Question: According to <URL>:
> Files that the browser retrieves from the server should be stored in
the browser's cache as long as possible to help minimize server
round-trips.
- But how does IIS know what a actually is and is not? Is it just images, CSS, JS ASPX, ashx...? can I see in IIS what is already considered to be and what ? - What about the scenario where a page has been declared with '<%@ OutputCache' header (without 'location')? Are the 'images', 'CSS' and 'JS' source files inside of it being output cached with the same properties?- As a best practice, I should set one year into the future as the maximum expiration time. I should use that as the default for all static content on the site
So I did this :

But later, after pressing 'OK', I summary menu which shows me: I already put a response header (in this case: the 'css' folder).
, in order to see that 'css' folder has been applied with response headers - I have to go to the 'css' folder '-->' Http Response Header'-->'Set Common Headers '-->' and then I see it. It isn't written in the web.config.
if I do it for a file ('Login.aspx' for example): I do see it in web.config:
'''
<configuration>
<location path="Login.aspx">
<system.webServer>
<staticContent>
<clientCache cacheControlMode="UseExpires" cacheControlMaxAge="1.00:00:00" httpExpires="Fri, 15 Feb 2013 00:00:00 GMT" />
</staticContent>
</system.webServer>
</location>
</configuration>
'''
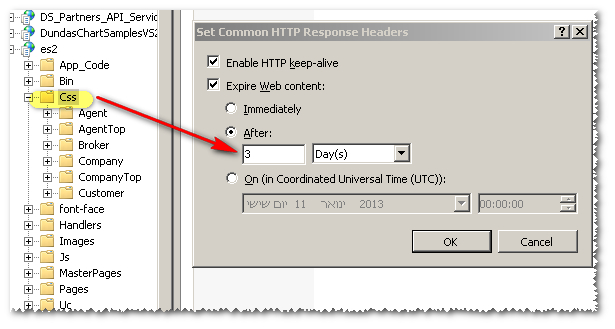
Answer: I understand your situation. Sometime its confusing how IIS handles a file. Its also different for IIS 6 vs IIS 7 and different for Classic App Pools and Integrated mode app pools. My experience is mostly with Integrated App Pools on IIS 7.5, so thats the environment I can comment on most accurately.
## First Question
> But how does IIS knows what is actually a static content and what is
not?Is it just images , css , js and not ASPX , ashx...?Where can I see in the IIS what is already considered to be static and
what not ?
You can inspect the list of file handlers in IIS by navigating to your website and then click 'Handler Mappings'. By default these are inherited from the .Net base web.config which is in a different location depending on your .Net framework version.
- -
If a file being requested isn't already explicitly mapped to another handler it falls to a catch all handler ('*') as the last option ('System.Web.DefaultHttpHandler') which determines if it is a static file or a directory browsing request. So Static files are simply files not bound to another handler already. For example you'll see that '*.aspx' is already mapped to 'System.Web.UI.PageHandlerFactory' prior to this default handler. So its going to be processed by that handler and not be considered a static file. If you removed that mapping you could technically serve *.aspx as a static file if you really wanted to (just for proof of how it works).
But you can also explicitly list a file type as a static file by adding an entry in your web.config's httpHandlers section mapping the file extensions to 'System.Web.StaticFileHandler' in IIS. For example:
'''
<configuration>
<system.webServer>
<handlers>
<add name="StaticHandler" verb="*" path="*.zip" type="System.Web.StaticFileHandler" preCondition="integratedMode" />
</handlers>
</system.webServer>
</configuration>
'''
This example is using the '<system.webServer>' config section, so its for an App Pool running in .
## Second Question
> What about the scenario where a page has been declared with <%@
OutputCache header(without location) . does the images,css,js src
files inside of it , are also being output cached with the same
properties?
No. Because the page is being server as a separate request (maybe even by a separate handler) it can have totally different cache headers/hints. The host page and the resources it may use are not related from a caching perspective.
In fact you may even want to have a shorter cache period for *.html and a longer cache period for *.jpg or *.png? Something to consider.
## Third Question
> As a best prcatice , I should set one year into the future as the
maximum expiration time.I should use that as the default for all
static content on the site
Hmm... I might not go as far as one year. How about one month? I would set a global policy like this:
'''
<configuration>
<system.webServer>
<staticContent>
<!-- Set expire headers to 30 days for static content-->
<clientCache cacheControlMode="UseMaxAge" cacheControlMaxAge="30.00:00:00" />
</staticContent>
</system.webServer>
</configuration>
'''
This is the same as the sample you showed above, but is not inside a '<location>' element, instead it is right in the root '<configuration>' element so it is the default policy. Again this is for an App Pool running in . Sometimes you also need to turn on:
'''
<configuration>
<system.webServer>
<modules runAllManagedModulesForAllRequests="true">
<!-- stuff -->
</modules>
</system.webServer>
<system.webServer>
'''
This just makes sure that static files are processed through the managed static file handler which respects the above configuration elements.
## Edit to Address Comments
The documentation for the configuration dialog you posted above is located here: <URL>
<URL> C:\Windows\System32\inetsrv\configpplicationHost.config
I do not have IIS7 and personally develop on IIS 7.5 now. So please post a comment if you can verify this location is accurate!